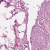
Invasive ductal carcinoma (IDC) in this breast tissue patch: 0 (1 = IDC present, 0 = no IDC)